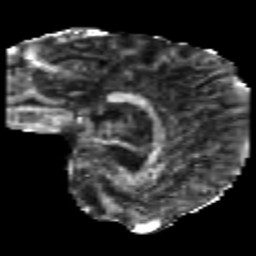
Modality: FA
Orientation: sagittal
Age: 24
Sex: male
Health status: healthy
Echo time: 0.074 s